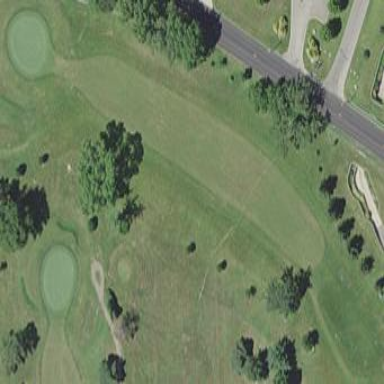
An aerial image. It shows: Grassy area designated as golf fairway.